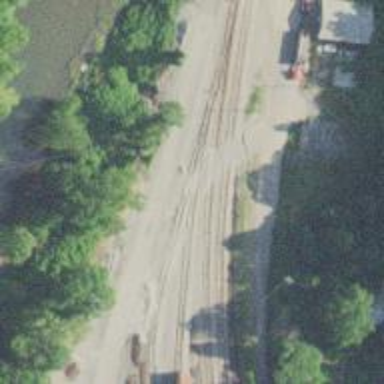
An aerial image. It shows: Level crossing along the railway.